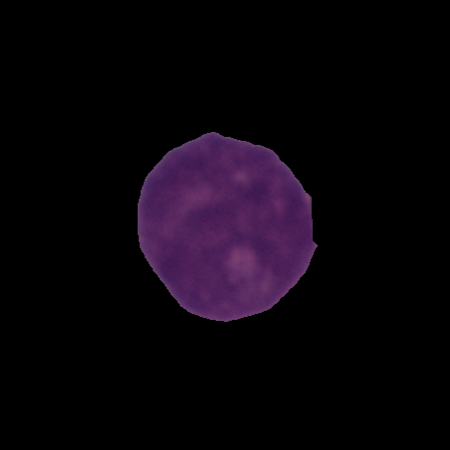
Label: cancer